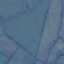
Label: Pasture